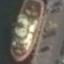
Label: Towing_vessel